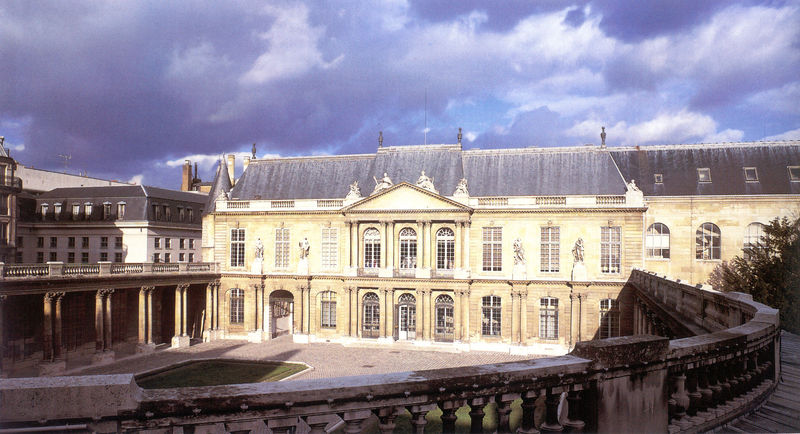
Titel: Hôtel de Soubise (Fassade und Corps de Logis)
Künstler: Pierre Alexis Delamair
Standort: Paris
Institution: Hôtel de Soubise
Schlagwörter: blau, himmel, schatten, weiß, wolken, bäume, gelb, fenster, frankreich, licht, paris, pfeiler, schwarz, säule, säulen, tür, dach, gebäude, haus, park, rasen, schloss, architektur, barock, türbogen, strauch, brüstung, sonne, figur, klassizismus, renaissance, doppelsäule, garten, skulptur, balkon, terrasse, bogen, fassade, italien, giebel, mauer, hof, platz, französisch, rundbogen, wetter, arches, architecture, balcony, blue, columns, court, palace, white, window, france, gray, green, old, wall, windows, yellow, geländer, railing, tor, foto, fotografie, photographie, außen, innenhof, kolonnade, kloster, münchen, palast, palazzo, balustrade, kapitell, photo, dreiecksgiebel, doppelsäulen, skulpturen, risalit, statuen, farbfoto, residenz, portikus, cloud, clouds, sky, stone, tree, building, house, water, bavaria, roof, tower, beet, historismus, noble, ballustrade, grass, light, stockwerke, castle, shadow, austria, kunsthalle, statue, cloudy, door, fence, kapitel, sunny, sunshine, palais, berlin, tempelfront, tympanon, mittelrisalit, hofgarten, satteldach, arkadengang, rundbogenfenster, doors, zweistöckig, karlsruhe, courtyard, tempelmotiv, facade, gate, mansion, statues, frontispiz, ehrenhof, gras, triumphbogenmotiv, louis, colour, marais, elysee, gekuppelte säulen, hotel de soubise, regence, residence, sdasd, soubise, photograph, photography, vienna, freier himmel, cobblestones, collonade, dormer, colonnade, pillars, gloomy, yard, chateau, pallustrade, paluster, palladian, cobbles, panes, cky, chateu, lichen, jard, gorgeous, potsdam